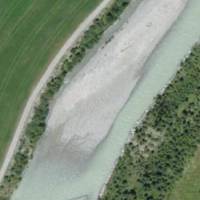
EUNIS habitat code: 15
Species observed at this site:
Campanula rapunculoides